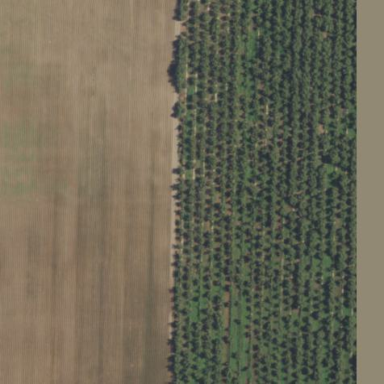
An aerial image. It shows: Orchard filled with walnut trees.